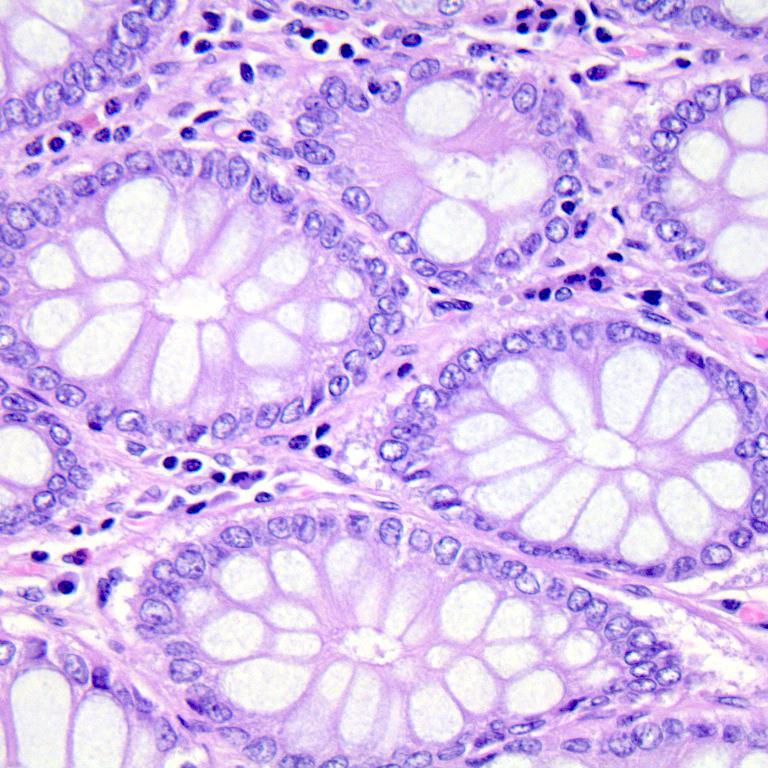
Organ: colon
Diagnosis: benign